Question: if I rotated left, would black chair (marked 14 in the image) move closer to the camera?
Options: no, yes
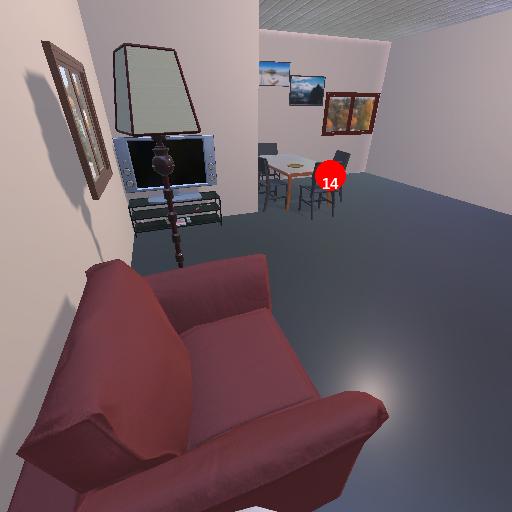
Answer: no